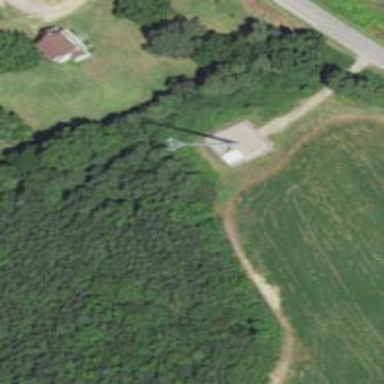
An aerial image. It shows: Man-made mast used for communication purposes.